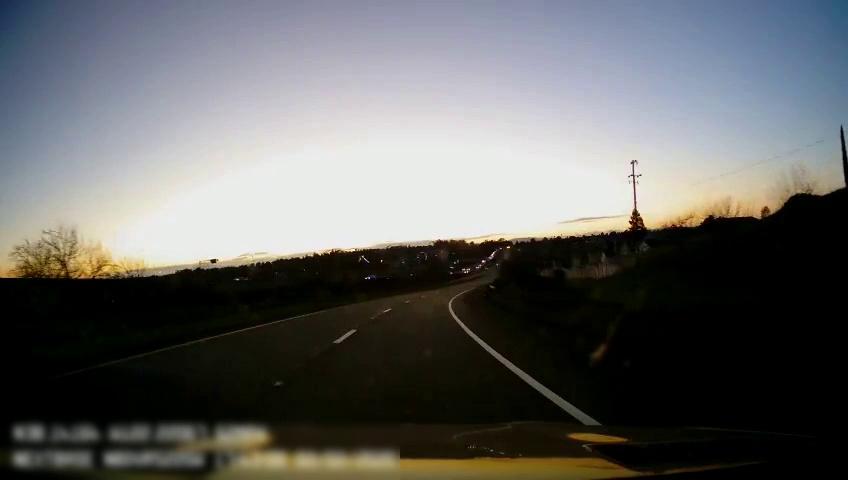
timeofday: Dusk/Dawn/Twilight
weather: Sunny
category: Drivable Space
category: Lanes | Alternate Lane
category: Lanes | Alternate Lane
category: Lanes | Alternate Lane